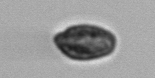
Label: Pseudochattonella_farcimen